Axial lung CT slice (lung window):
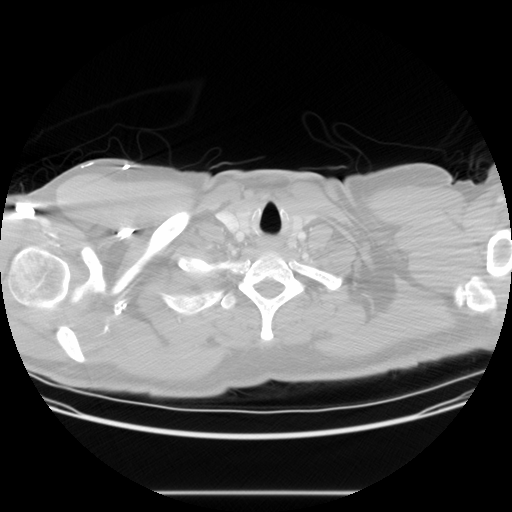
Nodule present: no